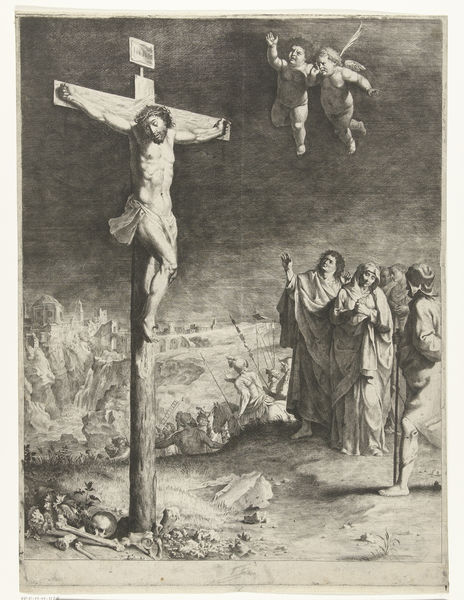
Titel: Christus aan het kruis met treurende Maria en Johannes
Künstler: Jan Gerritsz. van Bronchorst
Standort: Amsterdam
Institution: Rijksmuseum
Schlagwörter: trauer, engel, kreuz, christus, kreuzigung, maria, god, kirche, christentum, kreuzifition